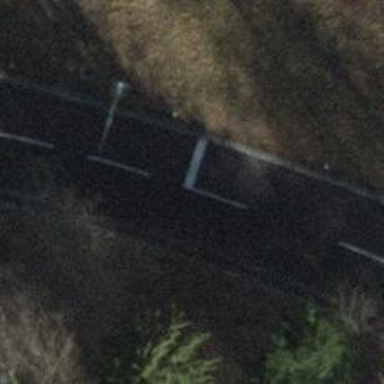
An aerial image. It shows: Road with traffic signals.